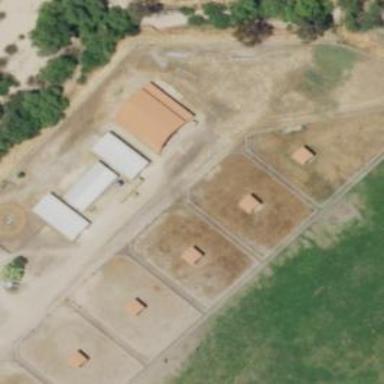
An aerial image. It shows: Paddock enclosed by fence used for animal keeping.